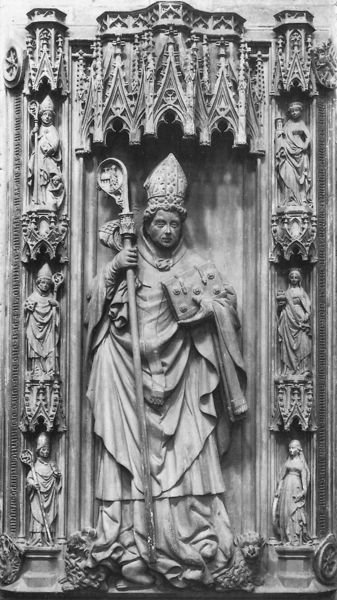
Titel: Nürnberger Trichter
Institution: Nürnberg, Stadtbibliothek
Schlagwörter: mann, weiß, frauen, frau, männer, schwarz, säulen, bibel, kirche, kutte, mantel, gotik, stock, skulptur, fassade, stab, bischof, plastik, foto, nische, buch, dom, altar, kapitell, mittelalter, priester, franziskus, baldachin, heiliger, mitra, löwe, heilige, hirtenstab, gips, maria, petrus, nürnberg, maßwerk, bischofsstab, aussenraum, krummstab, naumburg, magdeburg, nichsch, stabv